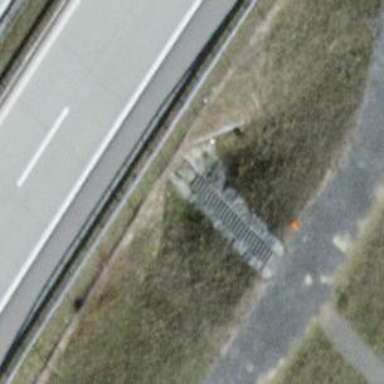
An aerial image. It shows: Set of steps on the road.